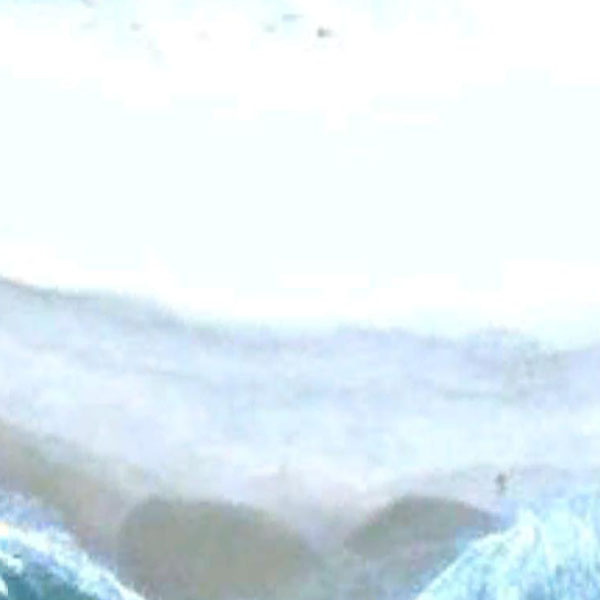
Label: Beach